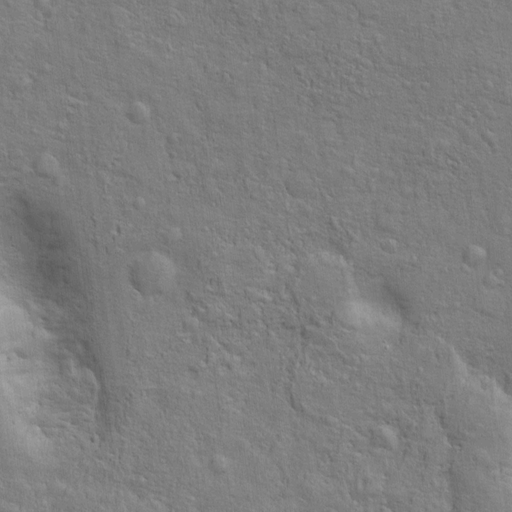
Objects detected: cone, cone, cone